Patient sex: M
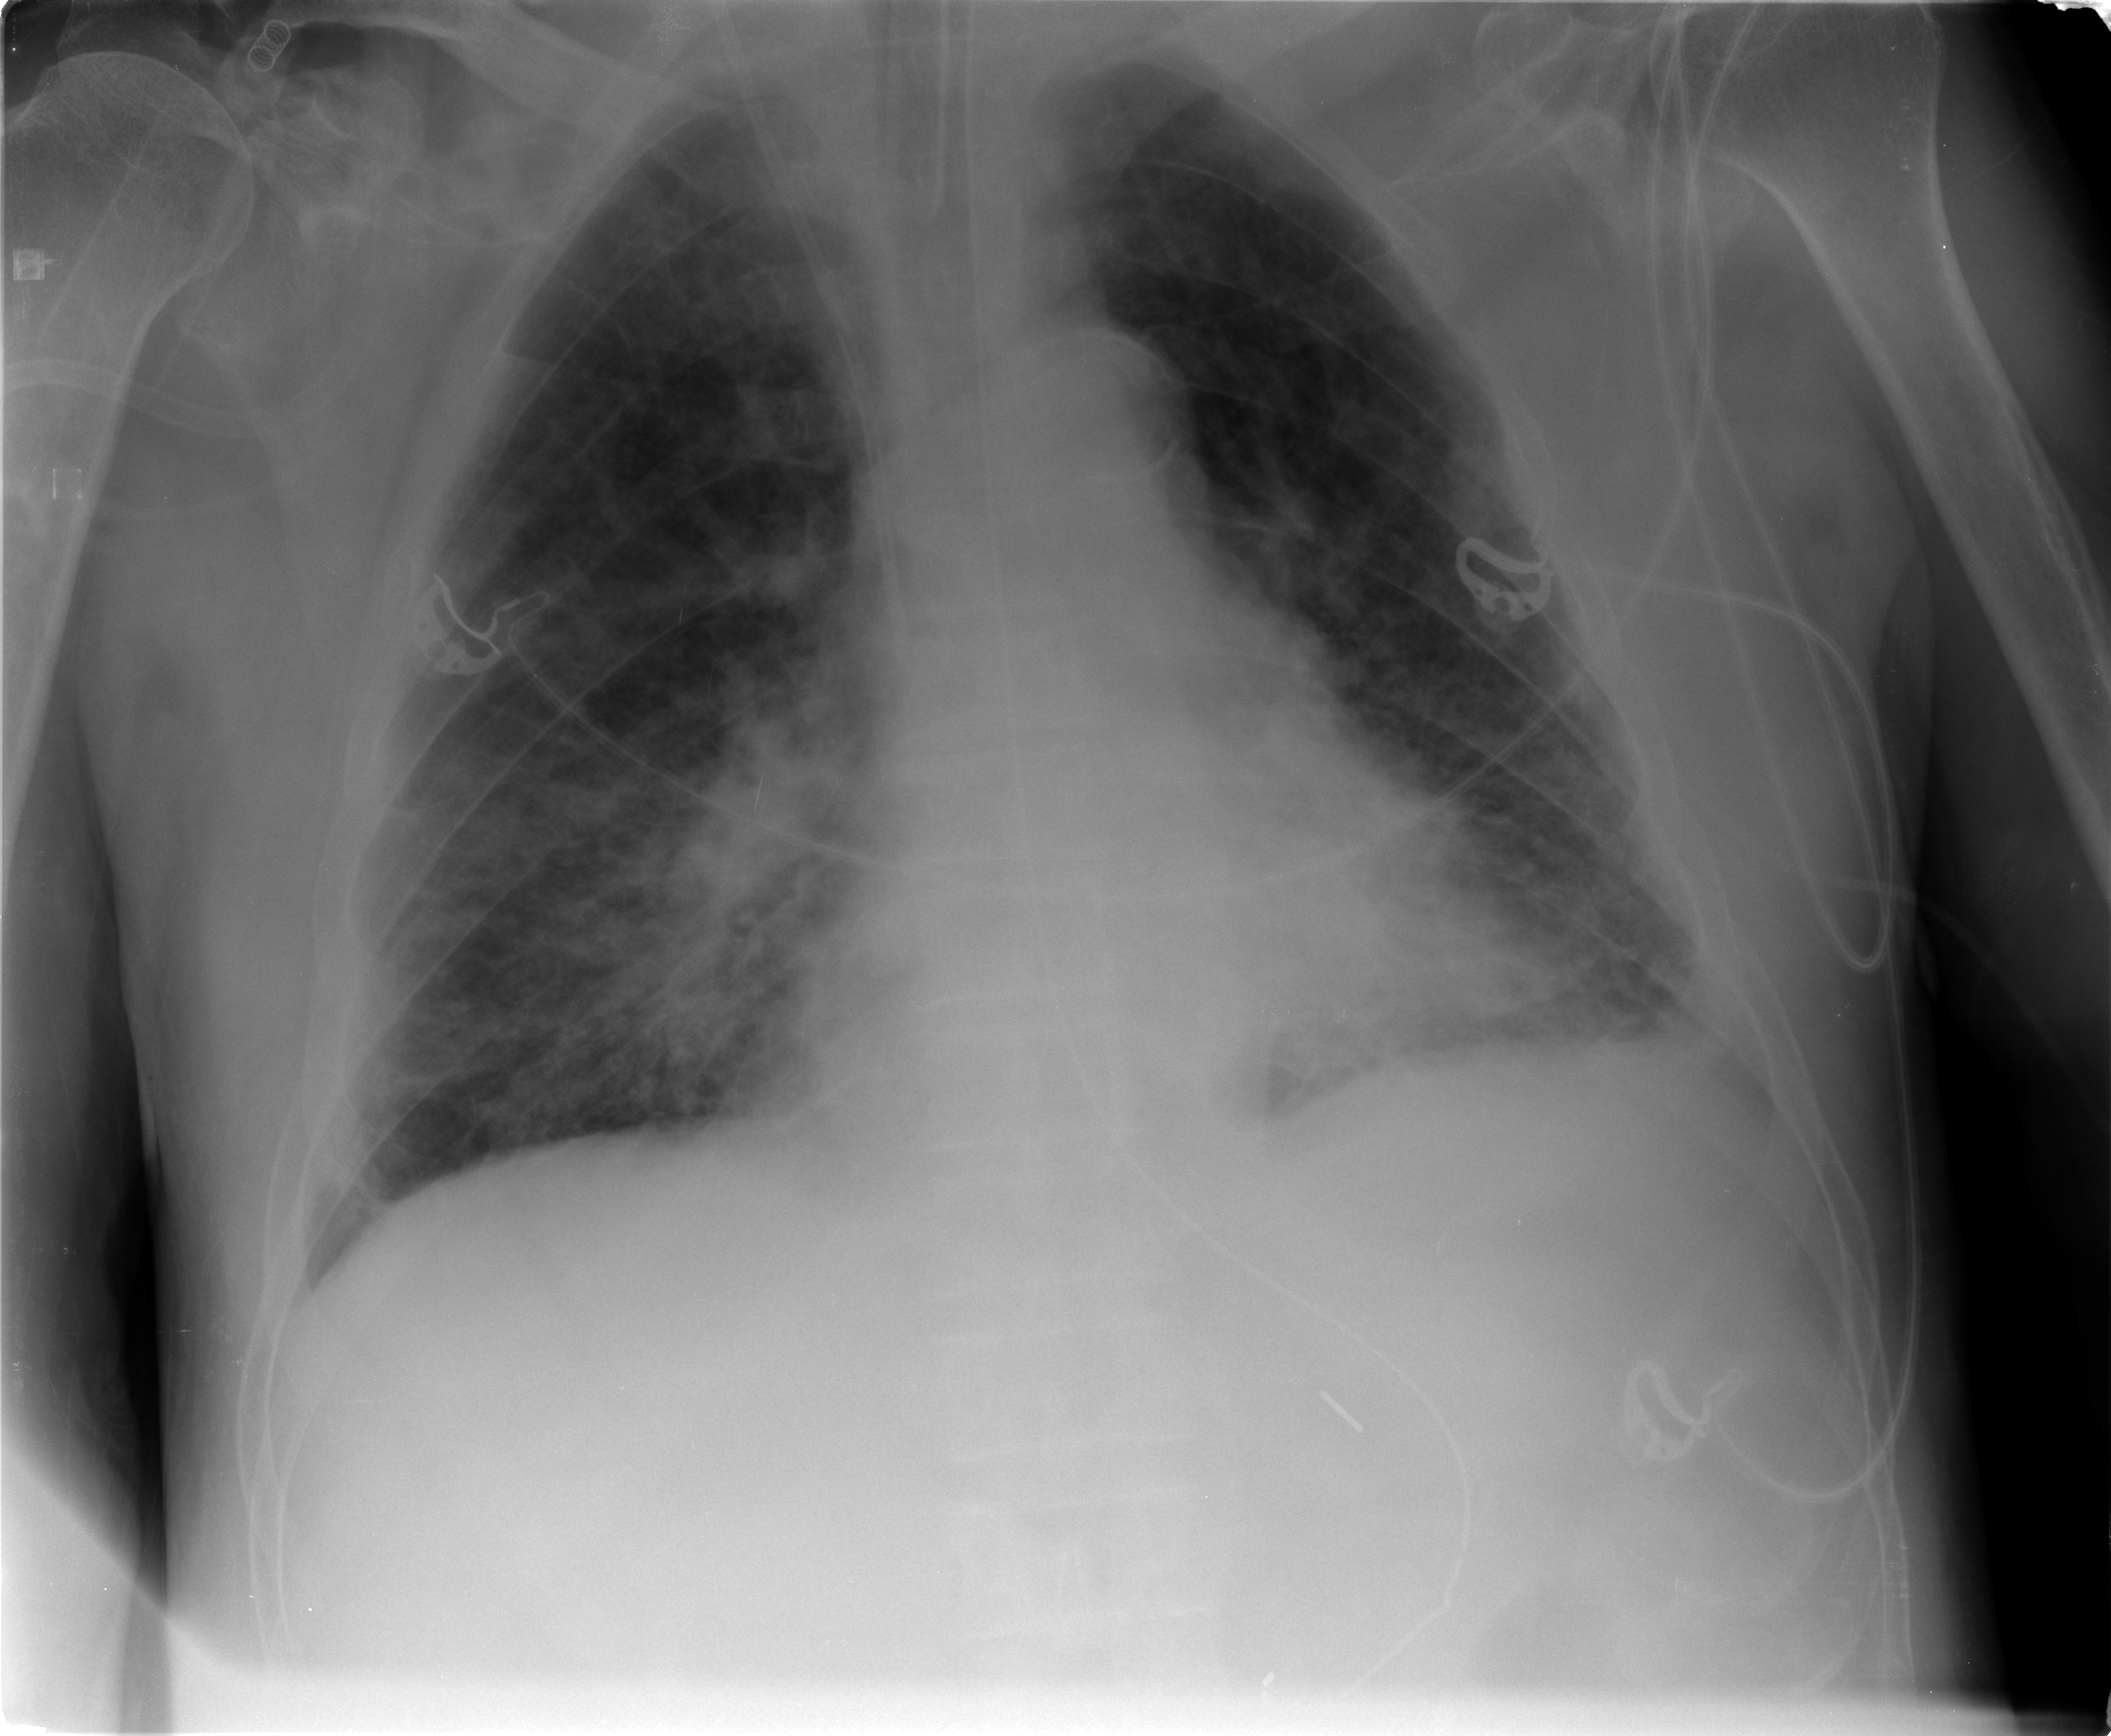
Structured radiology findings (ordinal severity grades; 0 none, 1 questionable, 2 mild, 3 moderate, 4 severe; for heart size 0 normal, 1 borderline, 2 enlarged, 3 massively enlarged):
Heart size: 0
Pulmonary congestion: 2
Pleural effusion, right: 0
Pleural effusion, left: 1
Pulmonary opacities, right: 3
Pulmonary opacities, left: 3
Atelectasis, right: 2
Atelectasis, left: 2